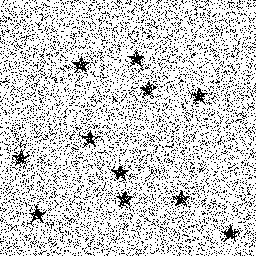
Squares: 0
Triangles: 0
Stars: 11
Total shapes: 11